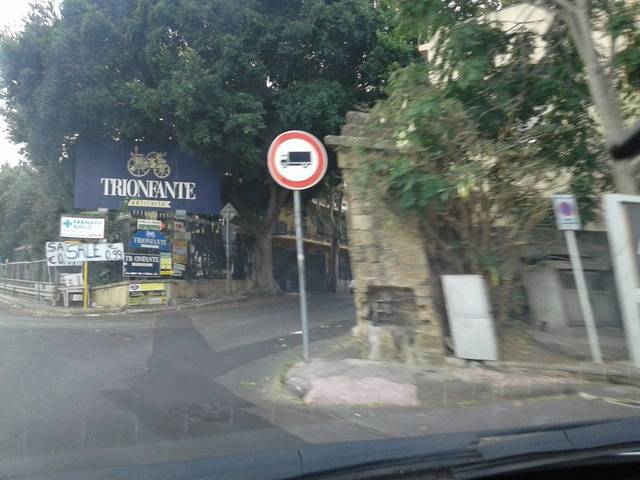
Region: Italy
Coordinates: 38.096, 13.336